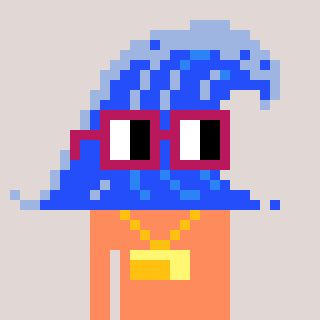
a pixel art character with square dark red glasses, a wave-shaped head and a peachy-colored body on a warm background